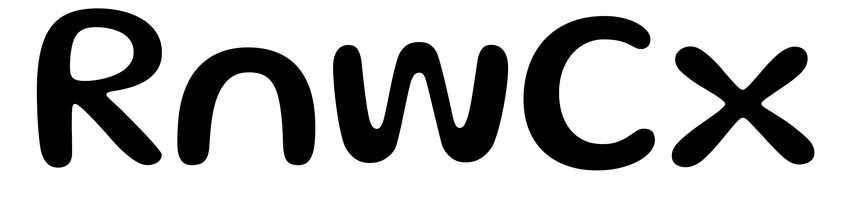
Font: Gluten_Regular